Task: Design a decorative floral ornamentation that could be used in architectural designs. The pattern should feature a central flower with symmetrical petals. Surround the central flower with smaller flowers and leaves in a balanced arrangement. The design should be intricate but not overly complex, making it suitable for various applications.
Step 1447:
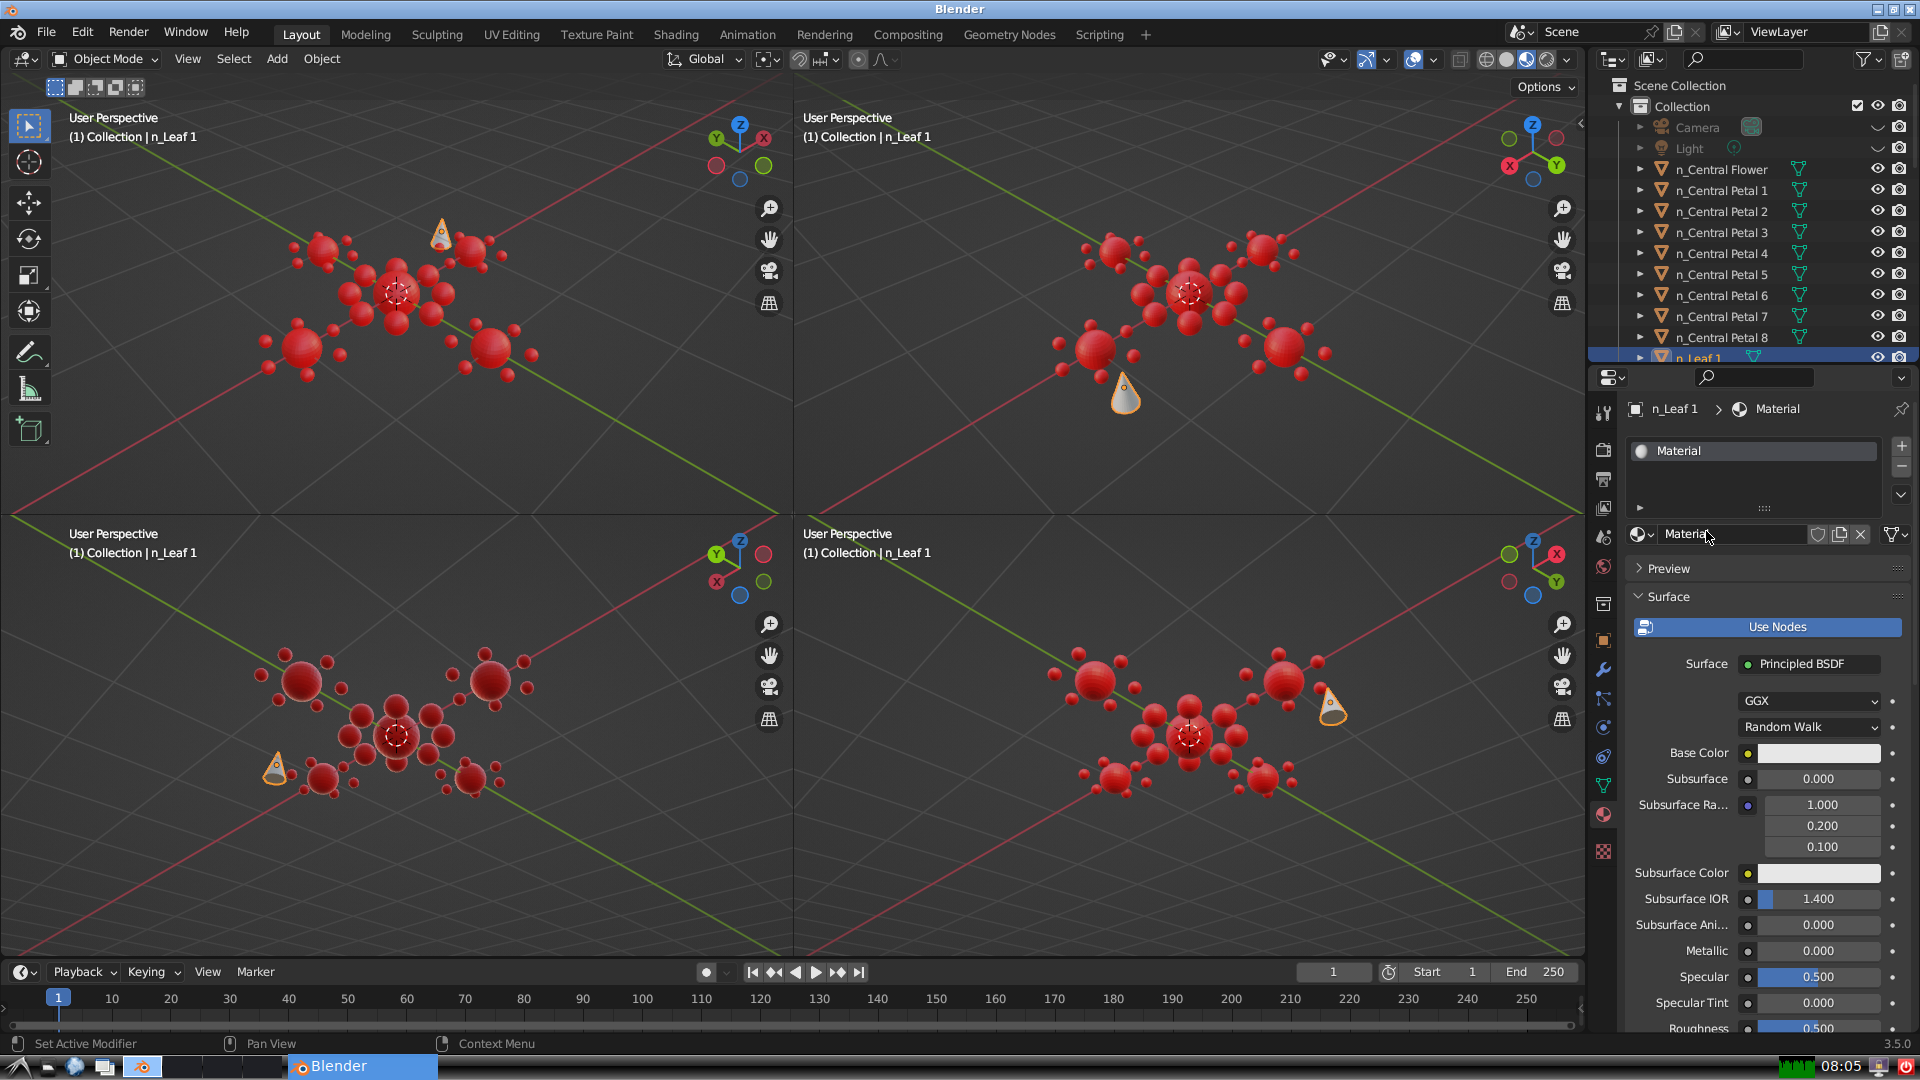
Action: click: no